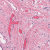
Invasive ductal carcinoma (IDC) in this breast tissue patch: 1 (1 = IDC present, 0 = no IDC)